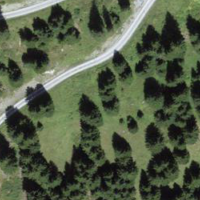
EUNIS habitat code: 45
Species observed at this site:
Tussilago farfara